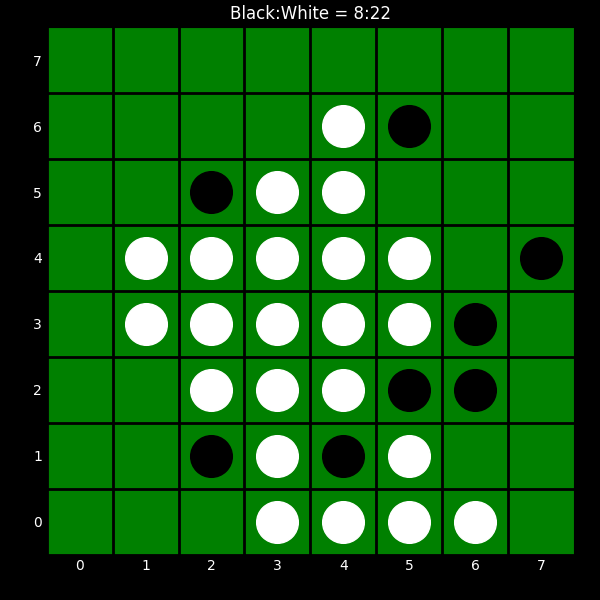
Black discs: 8
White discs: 22